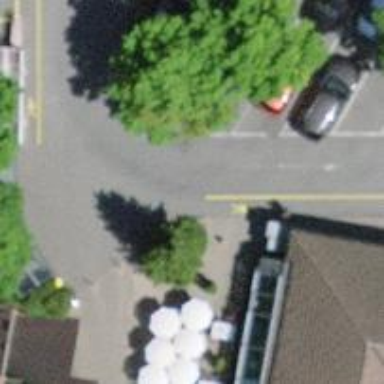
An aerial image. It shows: Bollard barrier.